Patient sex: M
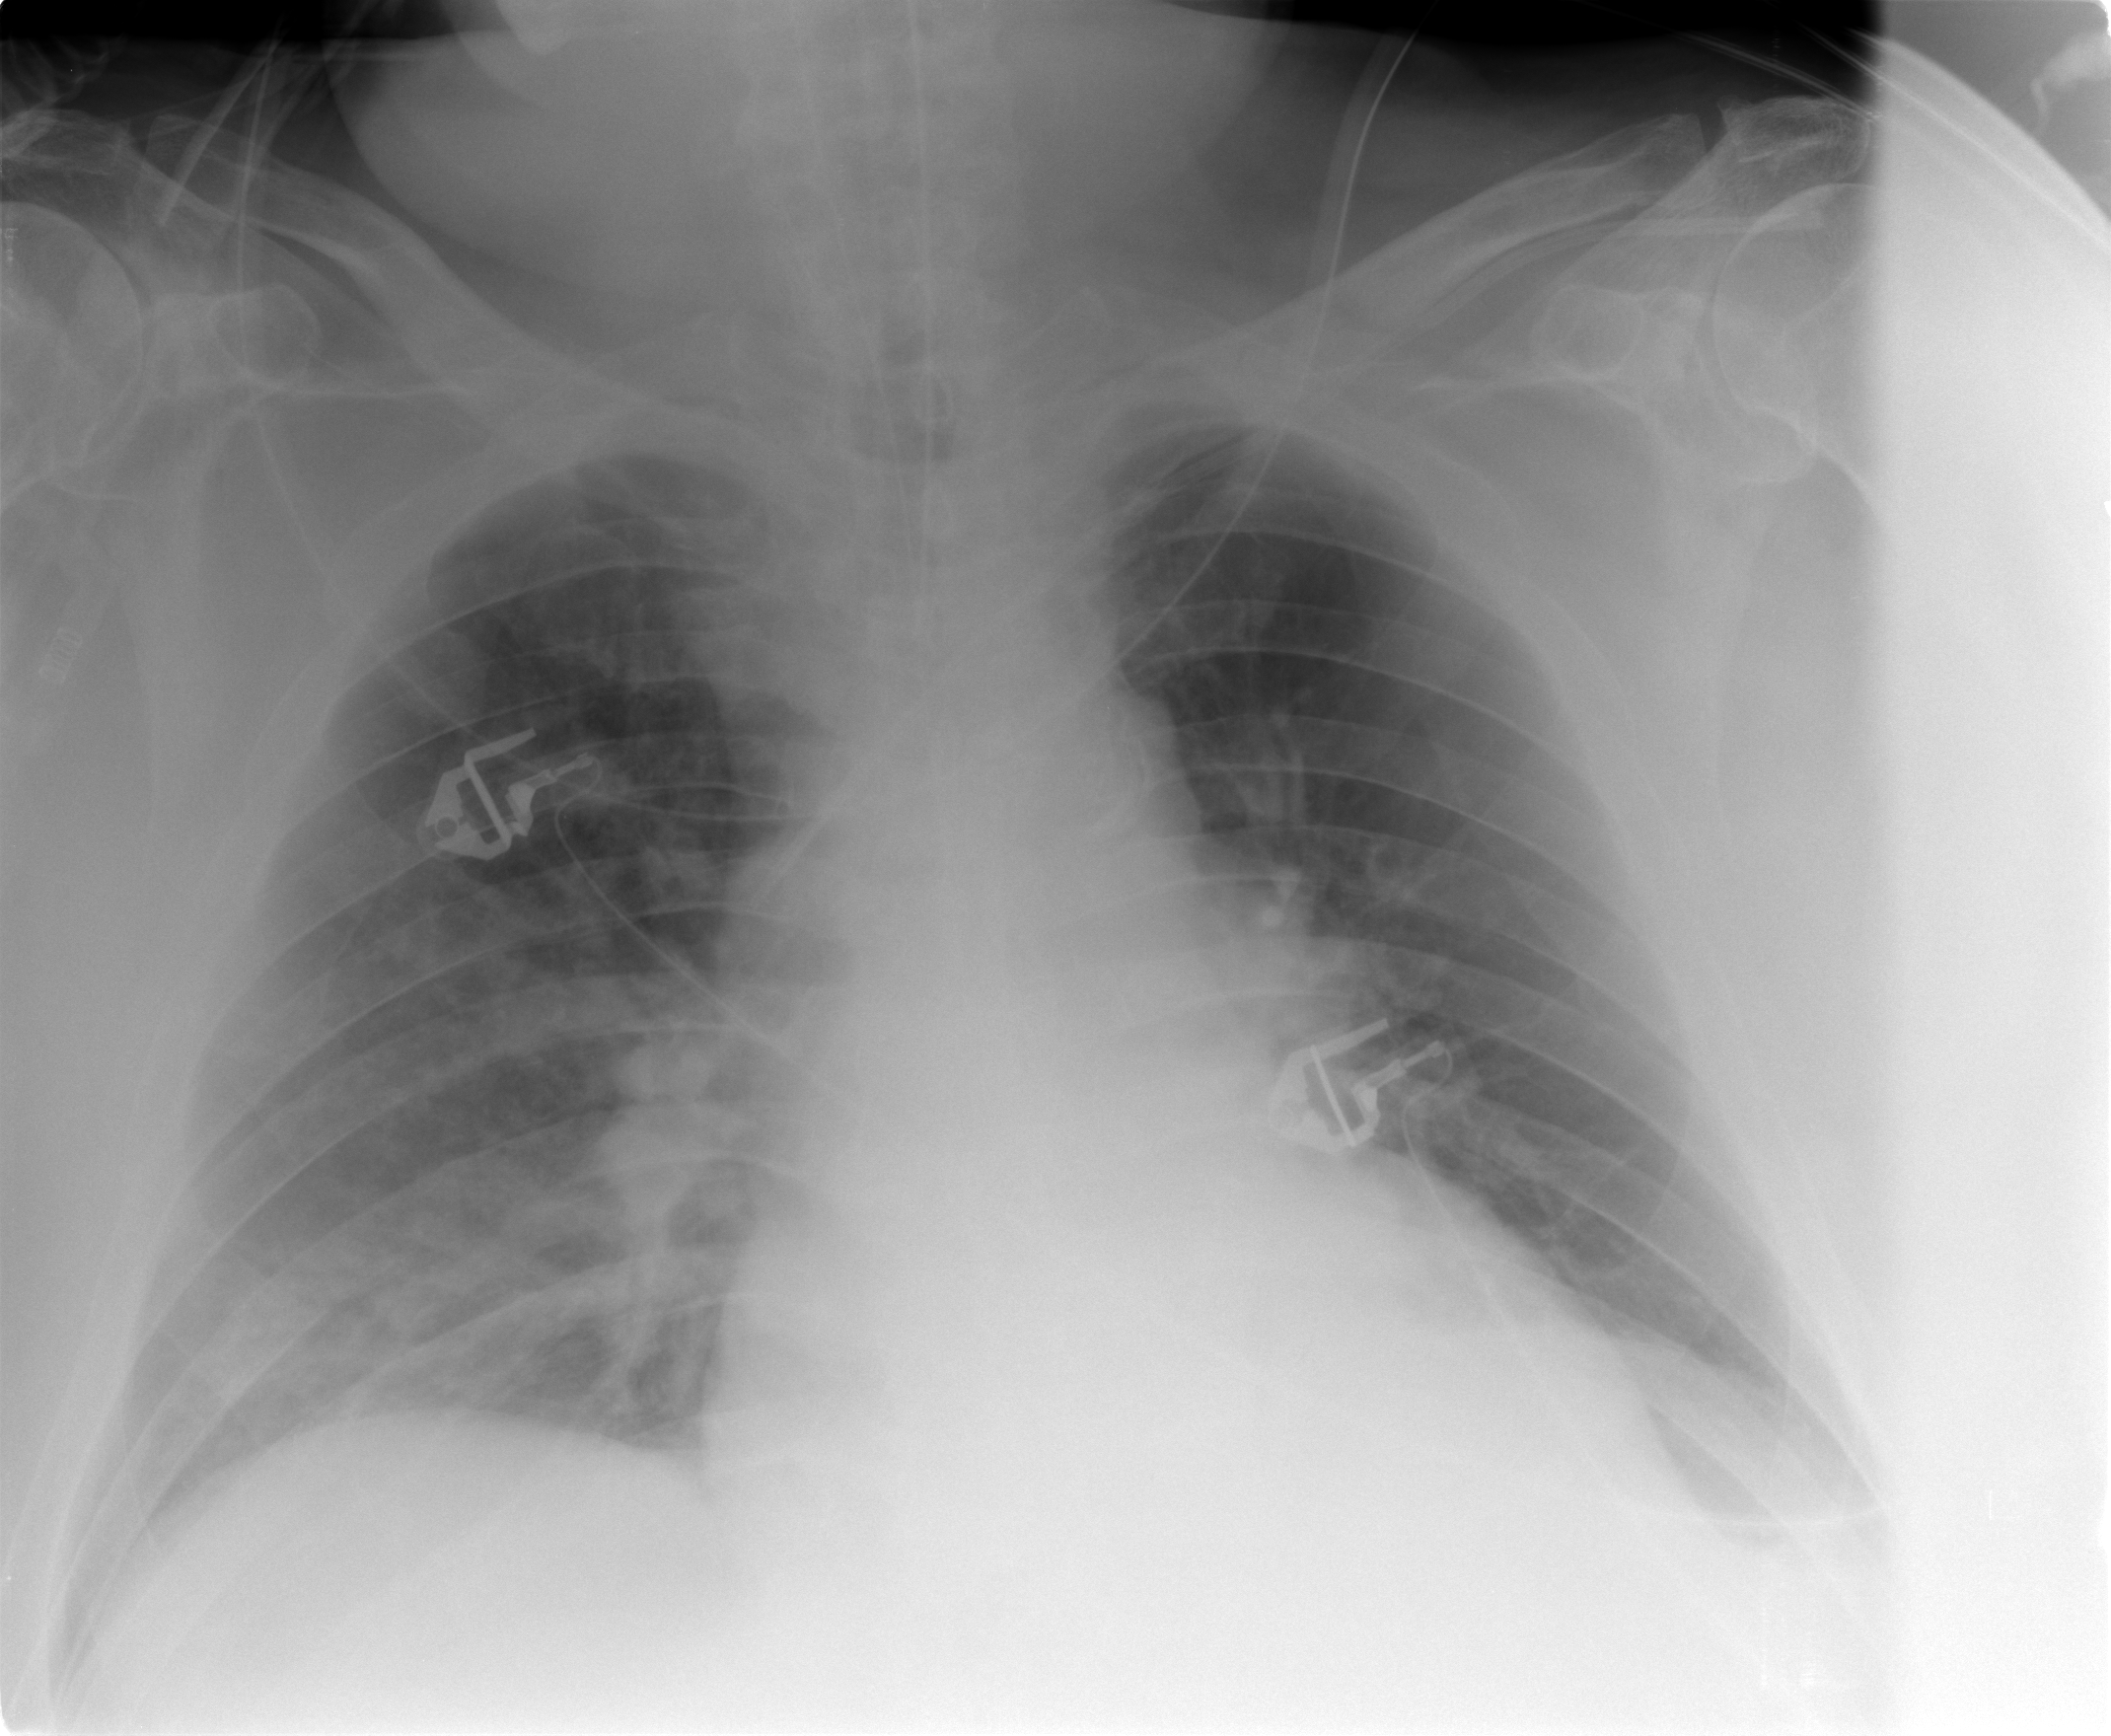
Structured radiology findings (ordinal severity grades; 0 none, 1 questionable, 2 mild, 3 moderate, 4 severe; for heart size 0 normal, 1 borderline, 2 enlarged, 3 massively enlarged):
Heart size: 2
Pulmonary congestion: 2
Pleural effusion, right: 1
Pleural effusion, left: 1
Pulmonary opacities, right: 2
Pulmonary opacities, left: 0
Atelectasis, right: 2
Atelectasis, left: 1